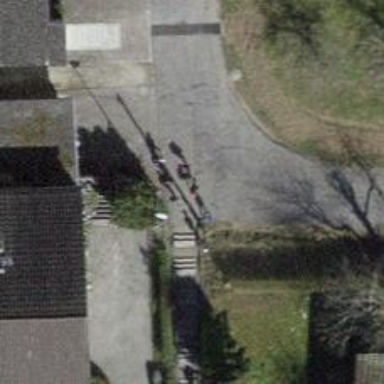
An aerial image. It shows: Concrete steps.